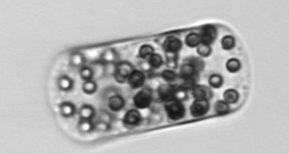
Label: Guinardia_flaccida